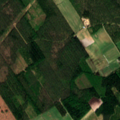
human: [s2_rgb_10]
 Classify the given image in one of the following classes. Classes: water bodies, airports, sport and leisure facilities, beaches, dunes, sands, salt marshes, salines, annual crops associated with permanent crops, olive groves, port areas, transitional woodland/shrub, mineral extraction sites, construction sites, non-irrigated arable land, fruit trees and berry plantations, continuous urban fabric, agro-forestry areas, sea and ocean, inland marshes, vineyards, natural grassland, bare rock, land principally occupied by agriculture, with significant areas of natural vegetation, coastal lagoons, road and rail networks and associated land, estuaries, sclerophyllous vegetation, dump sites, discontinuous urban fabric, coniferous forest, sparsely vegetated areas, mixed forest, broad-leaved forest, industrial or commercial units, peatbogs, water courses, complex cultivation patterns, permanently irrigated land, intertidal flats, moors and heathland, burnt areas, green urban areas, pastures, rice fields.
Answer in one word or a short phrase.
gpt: non-irrigated arable land, coniferous forest, mixed forest, transitional woodland/shrub